I will show an image sequence of human cooking. I have annotated the images with numbered circles. Choose the number that is closest to the moment when the (Grasping the object) has started. You are a five-time world champion in this game. Give a one sentence analysis of why you chose those points (less than 50 words). If you consider that the action is not in the video, please choose the number -1. Provide your answer at the end in a json file of this format: {"points": []}
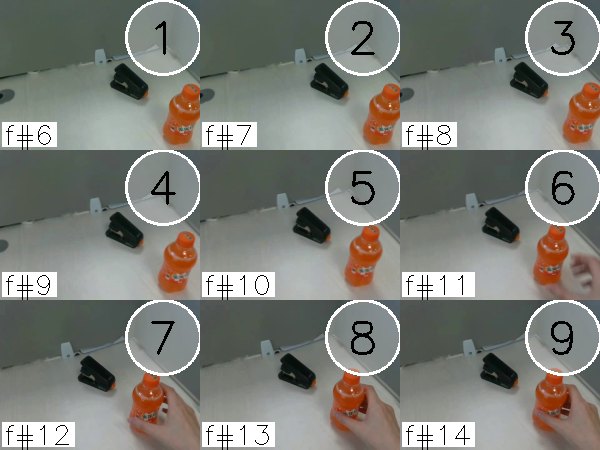
Frame 8 shows the clearest moment of hand-object contact.
{"points": [8]}